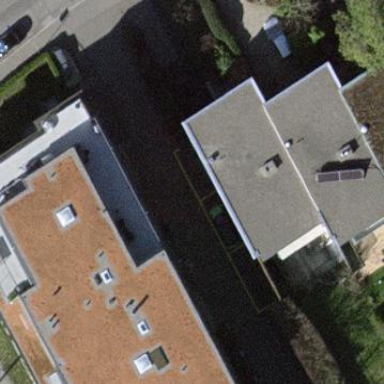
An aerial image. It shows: Flat roofed building.